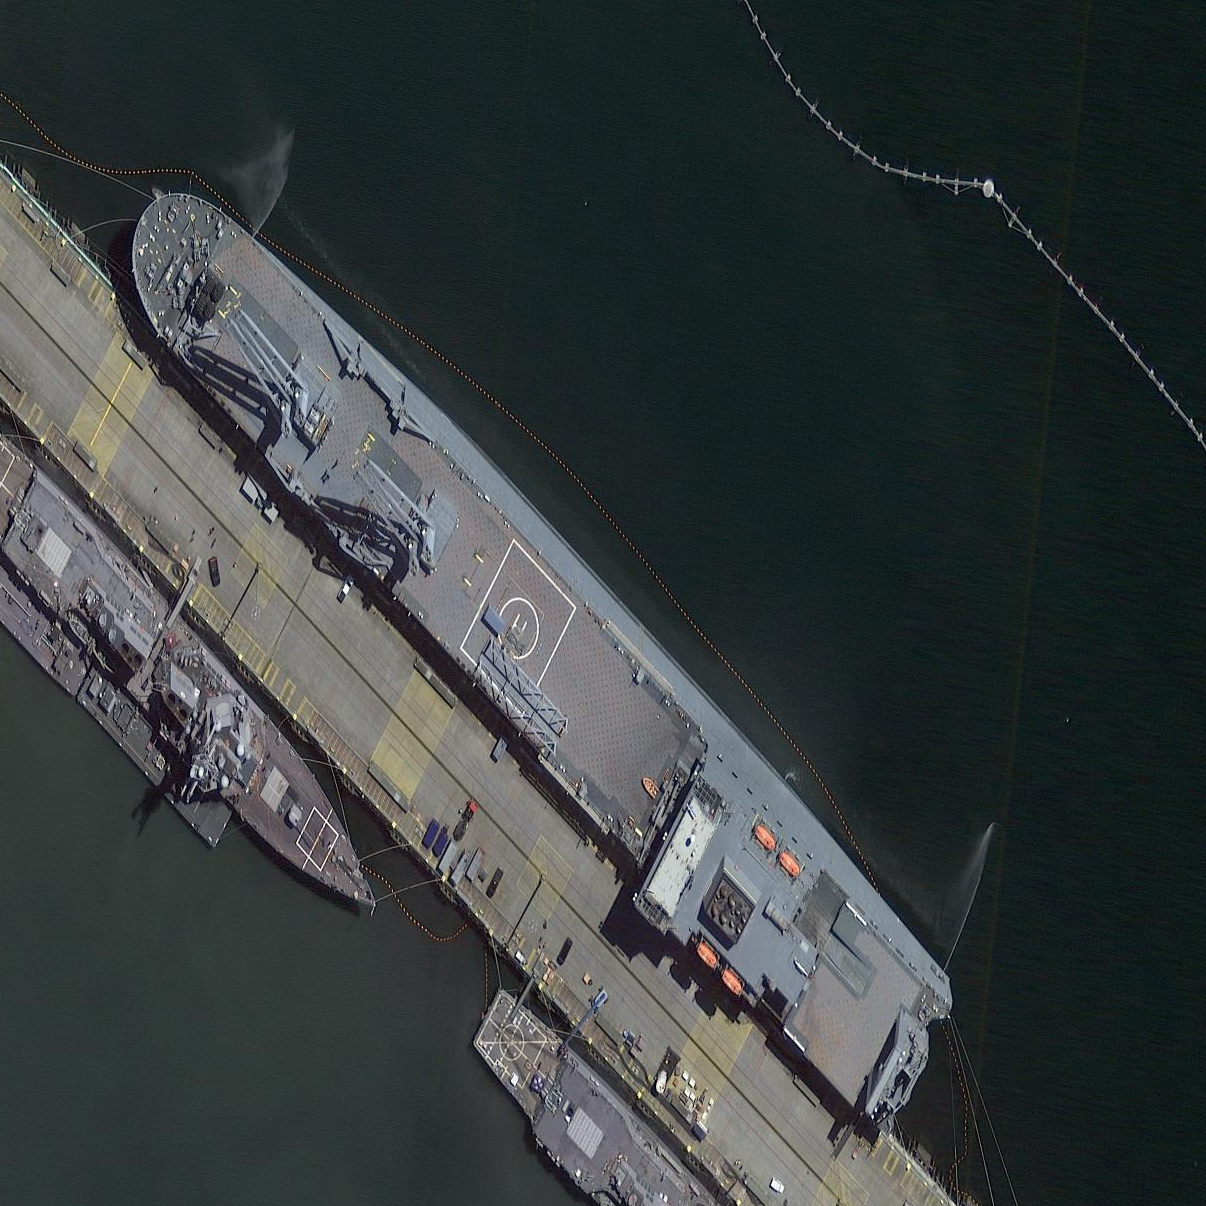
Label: Crane_ship